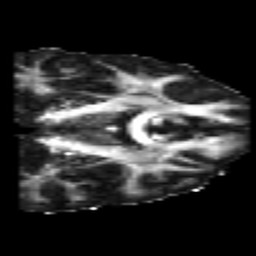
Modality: FA
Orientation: coronal
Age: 26
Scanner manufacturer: philips
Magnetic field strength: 3 T
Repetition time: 8.592 s
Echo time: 0.1268 s